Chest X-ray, PA view. Patient: 37 years old, sex M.
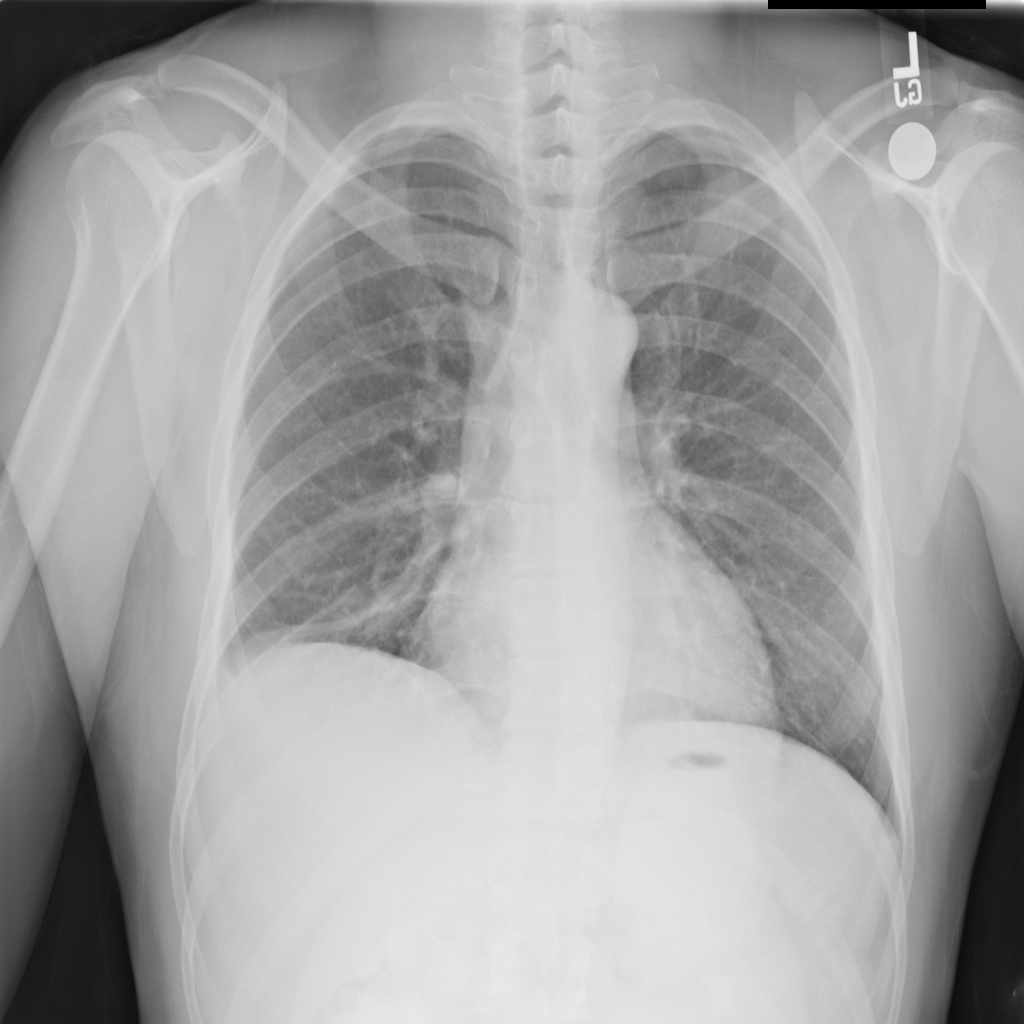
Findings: Atelectasis, Effusion